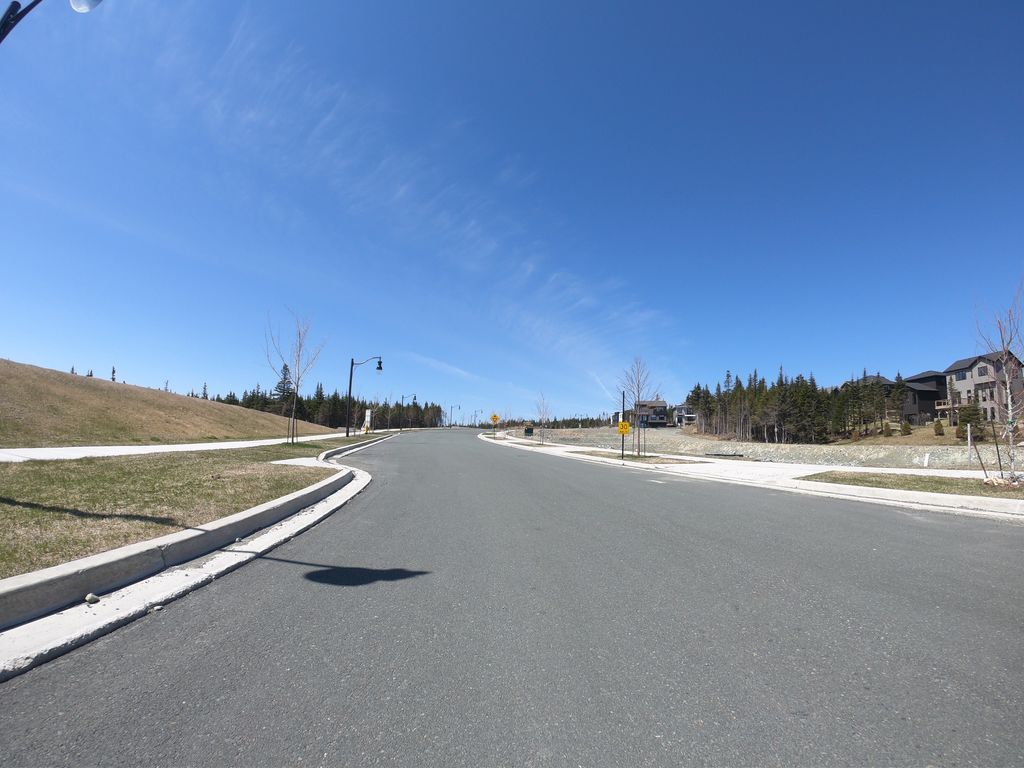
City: st_johns